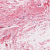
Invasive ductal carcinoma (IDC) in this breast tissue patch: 0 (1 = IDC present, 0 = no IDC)